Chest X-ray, AP view. Patient: 30 years old, sex F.
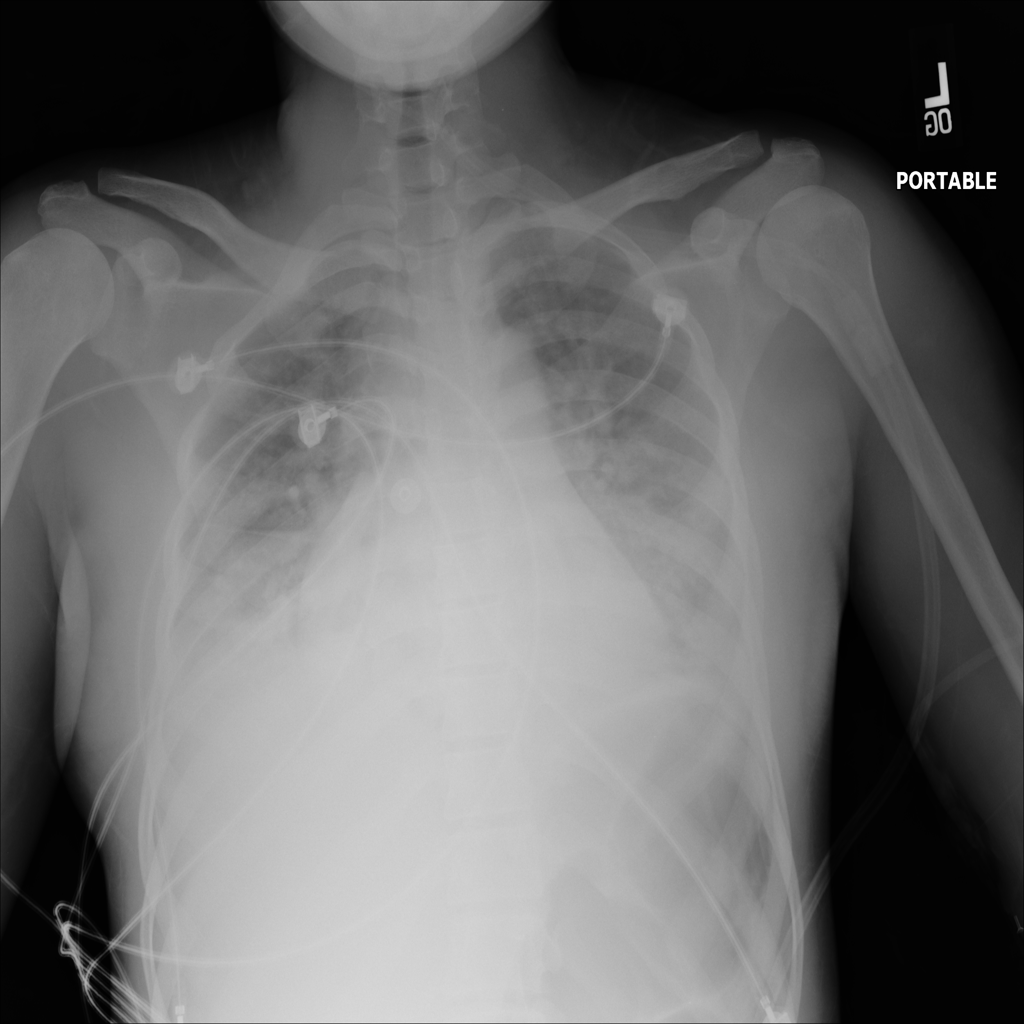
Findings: No Finding